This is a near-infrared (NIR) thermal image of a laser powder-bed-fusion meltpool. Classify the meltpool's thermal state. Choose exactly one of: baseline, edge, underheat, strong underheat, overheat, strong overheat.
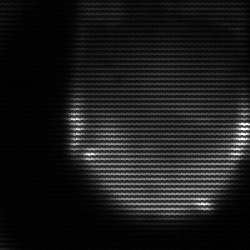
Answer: edge